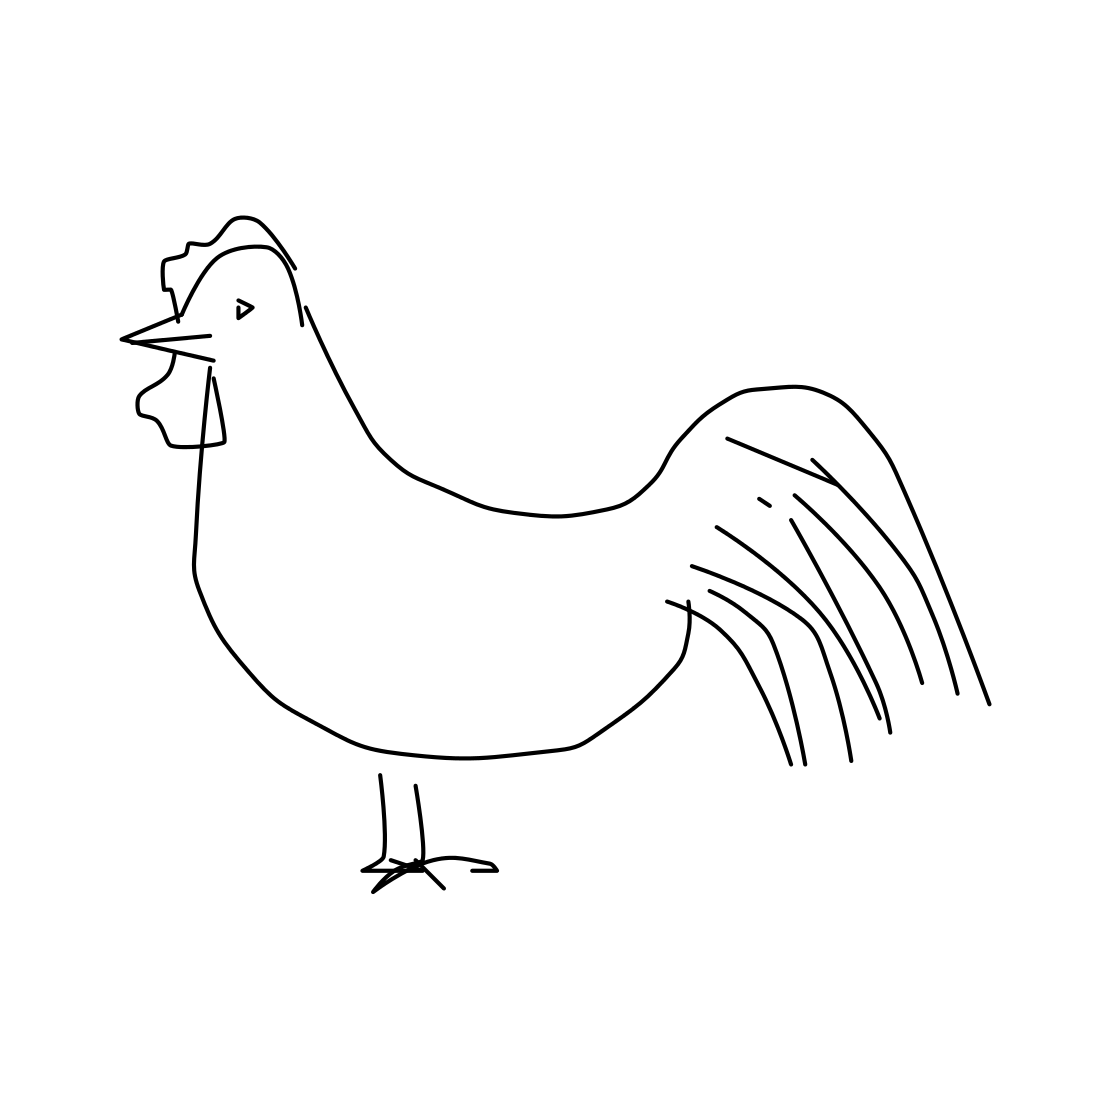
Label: rooster